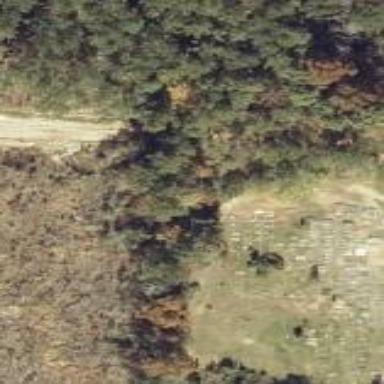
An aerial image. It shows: Cemetery.